Question: How do i disable the 'transition-timing-function' effect in css3
I am using twitter bootstrap accordion effect. when i click on the first tab the items are coming from right to left.
Is there any way to remove the effect.
'''
.collapsing{
position:relative;
height:0;
overflow:hidden;
-webkit-transition-timing-function:ease;
-o-transition-timing-function:ease;
transition-timing-function:ease;
-webkit-transition-duration:.35s;
-o-transition-duration:.35s;
transition-duration:.35s;
-webkit-transition-property:height,visibility;
-o-transition-property:height,visibility;
transition-property:height,visibility
}
'''

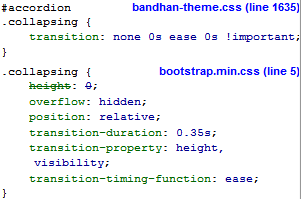
Answer: If you do mean the transition effect, then I propose a
'''
#accordion-id {
transition: none !important;
-webkit-transition: none !important;
-o-transition: none !important;
}
'''
solution.
Because the 'transition-timing-function', 'transition-duration' and 'transition-property' is like sub property of 'transition'.
I grab the syntax from <URL> showing
'''
[ none | <single-transition-property> ] || <time> || <timing-function> || <time> ]
'''
as transition property syntax in CSS.
Note : Vendor prefix not tested.